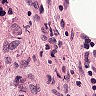
Metastatic tissue present: yes